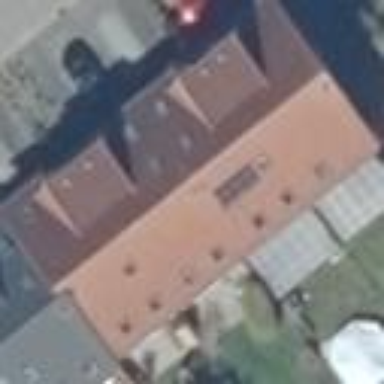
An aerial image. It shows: Gabled terrace building with red roof made of roof tiles.